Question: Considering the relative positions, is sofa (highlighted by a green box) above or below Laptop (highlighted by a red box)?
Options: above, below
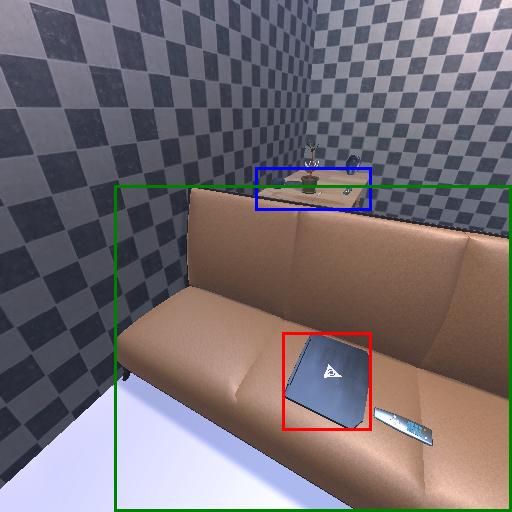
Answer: above